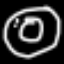
Label: donut